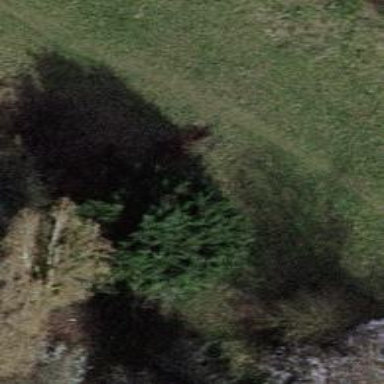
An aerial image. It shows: Evergreen tree with needle-leaved leaves.